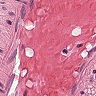
Metastatic tissue present: no